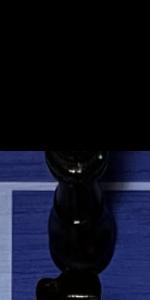
Label: Queen_Black